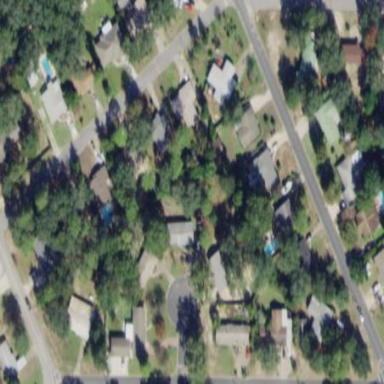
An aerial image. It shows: Single-family residential area.